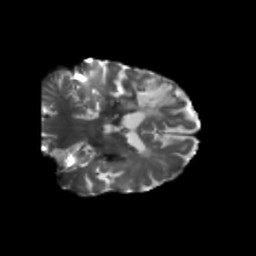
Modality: T2w
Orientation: coronal
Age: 75
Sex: male
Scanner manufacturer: siemens
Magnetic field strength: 3 T
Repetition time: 5.25 s
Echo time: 0.08 s